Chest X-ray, PA view. Patient: 48 years old, sex M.
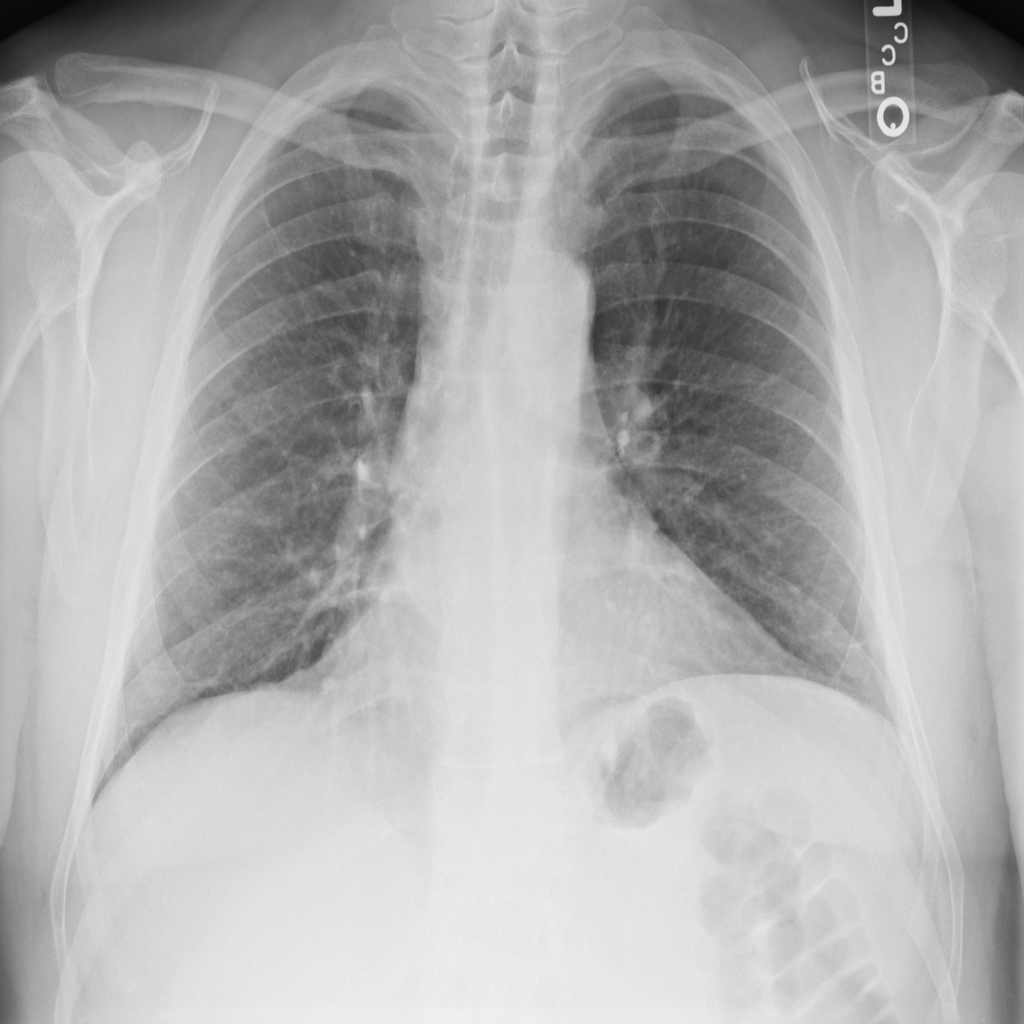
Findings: No Finding